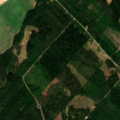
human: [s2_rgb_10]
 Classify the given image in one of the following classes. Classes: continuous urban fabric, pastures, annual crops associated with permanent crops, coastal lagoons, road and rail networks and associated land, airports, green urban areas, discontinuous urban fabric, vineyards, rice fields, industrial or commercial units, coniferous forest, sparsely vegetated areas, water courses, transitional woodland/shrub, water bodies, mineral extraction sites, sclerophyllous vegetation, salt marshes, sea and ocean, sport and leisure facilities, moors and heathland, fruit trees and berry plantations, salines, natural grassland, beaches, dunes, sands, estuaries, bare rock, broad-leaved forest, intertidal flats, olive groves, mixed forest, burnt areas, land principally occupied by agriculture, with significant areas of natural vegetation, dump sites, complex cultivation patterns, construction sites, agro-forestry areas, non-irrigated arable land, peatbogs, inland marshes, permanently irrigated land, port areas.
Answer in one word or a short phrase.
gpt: non-irrigated arable land, coniferous forest, mixed forest